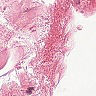
Metastatic tissue present: no